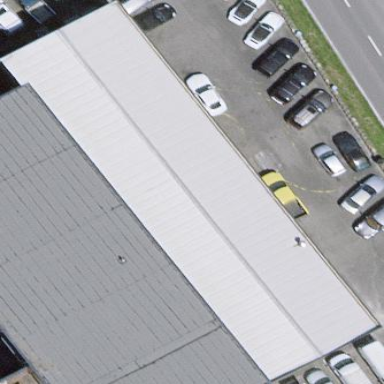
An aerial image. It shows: Industrial building with gabled roof.